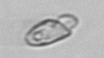
Label: Katodinium_or_Torodinium